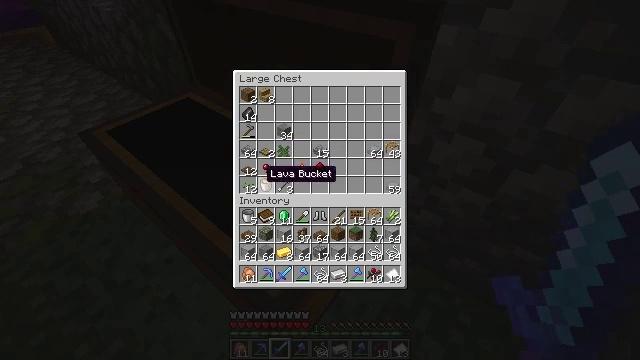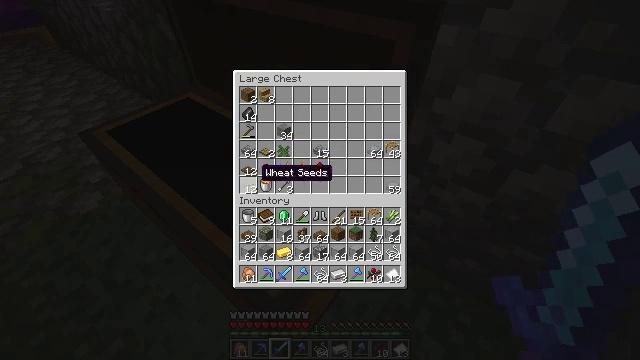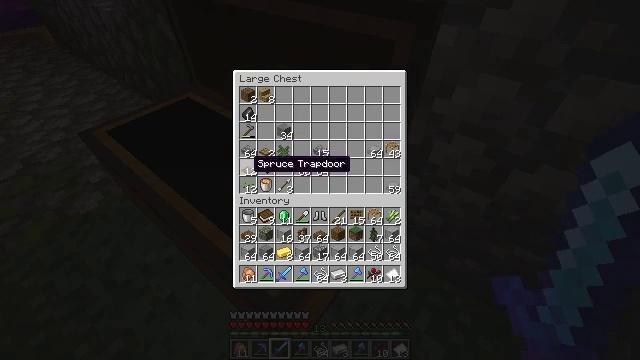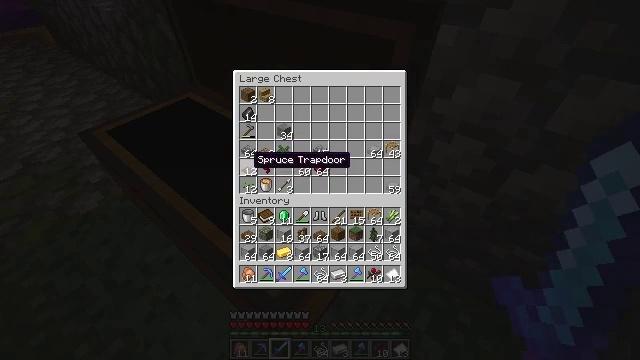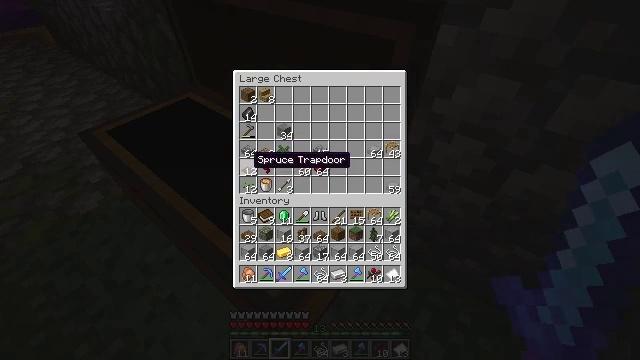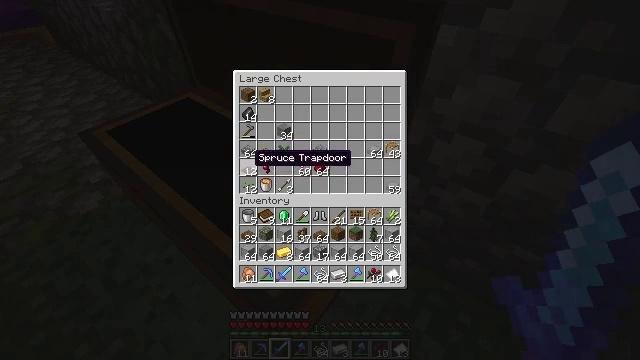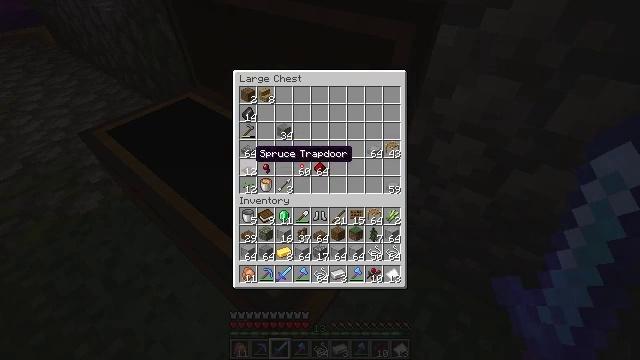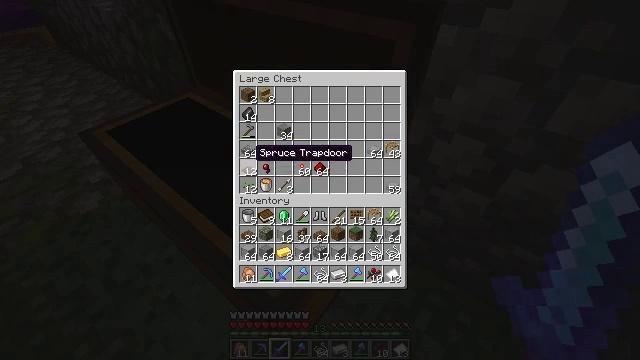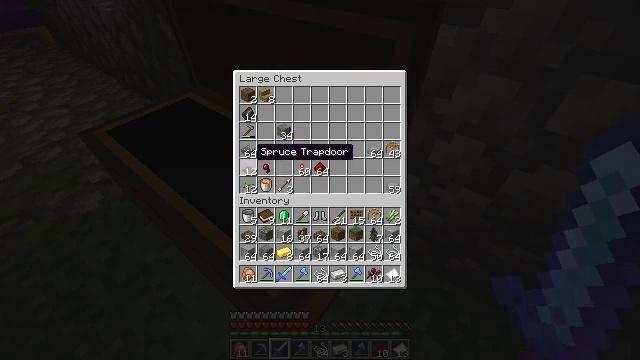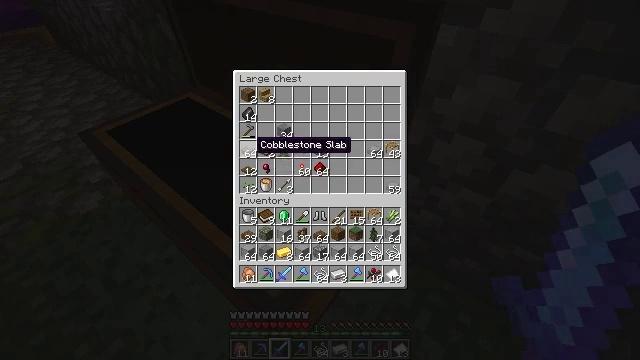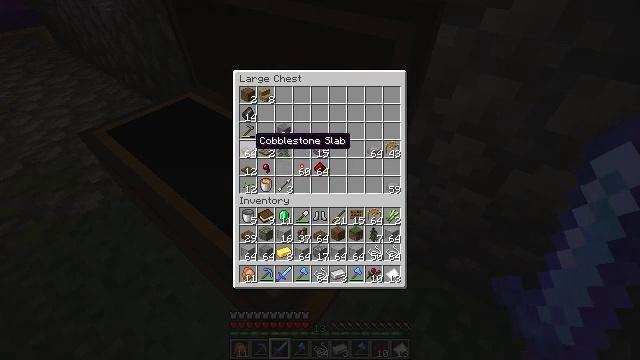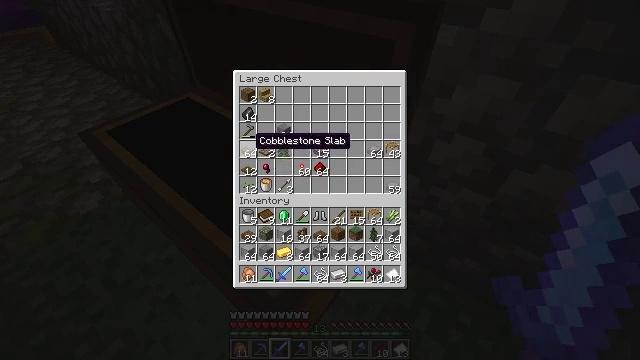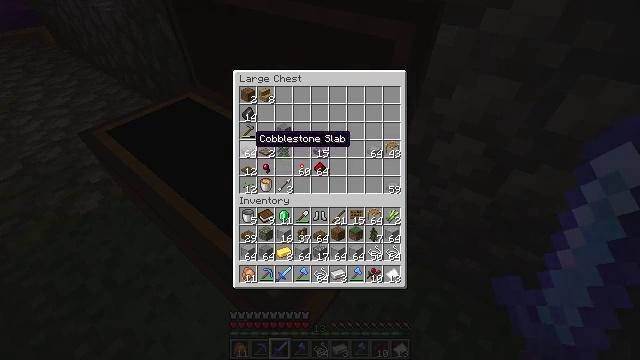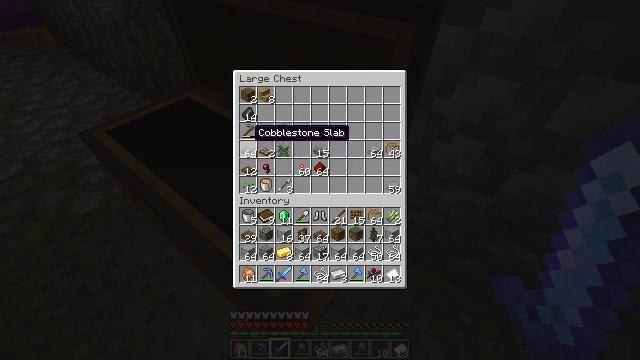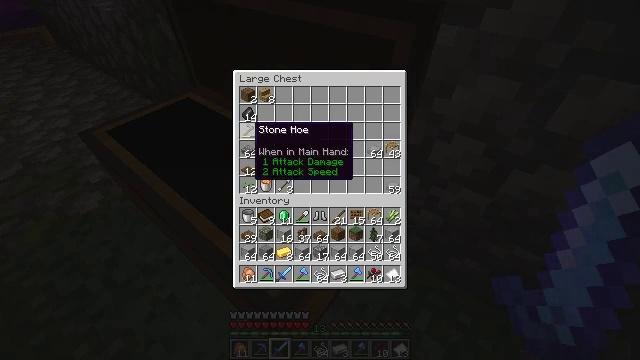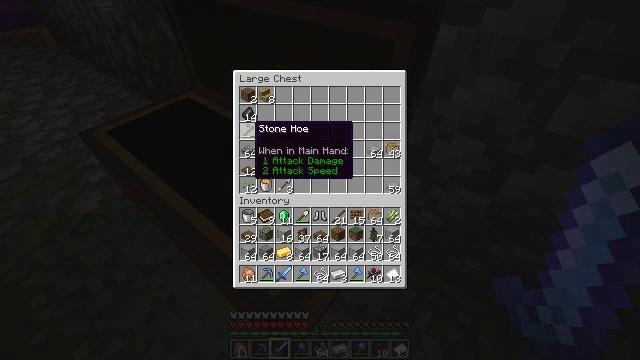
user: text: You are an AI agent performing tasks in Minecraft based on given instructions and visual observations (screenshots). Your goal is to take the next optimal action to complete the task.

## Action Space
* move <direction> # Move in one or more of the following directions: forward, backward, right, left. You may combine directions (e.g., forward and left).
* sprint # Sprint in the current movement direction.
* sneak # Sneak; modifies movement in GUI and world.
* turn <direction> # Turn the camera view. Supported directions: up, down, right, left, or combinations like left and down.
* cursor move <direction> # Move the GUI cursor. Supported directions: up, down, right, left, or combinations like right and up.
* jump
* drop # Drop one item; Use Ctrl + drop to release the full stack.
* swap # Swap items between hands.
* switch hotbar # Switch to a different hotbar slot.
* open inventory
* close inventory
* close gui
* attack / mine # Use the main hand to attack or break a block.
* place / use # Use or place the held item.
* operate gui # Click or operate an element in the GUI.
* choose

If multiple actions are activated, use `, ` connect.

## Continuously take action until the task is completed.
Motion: motion action
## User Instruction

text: Remove the glass to use the space.
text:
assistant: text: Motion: sneak, attack / mine
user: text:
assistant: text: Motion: sneak, turn left and up, attack / mine
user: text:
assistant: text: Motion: sneak
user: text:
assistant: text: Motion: sneak, attack / mine
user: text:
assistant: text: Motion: sneak, attack / mine
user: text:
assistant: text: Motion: sneak, attack / mine
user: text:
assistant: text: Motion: sneak
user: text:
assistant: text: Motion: sneak, attack / mine
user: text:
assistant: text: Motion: sneak, turn up, attack / mine
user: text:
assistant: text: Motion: sneak
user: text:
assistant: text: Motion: sneak, attack / mine
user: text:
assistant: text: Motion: sneak, attack / mine
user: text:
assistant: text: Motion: sneak, attack / mine
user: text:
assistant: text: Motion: sneak
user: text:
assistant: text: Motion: sneak, attack / mine
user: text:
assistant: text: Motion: sneak, attack / mine
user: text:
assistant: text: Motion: sneak
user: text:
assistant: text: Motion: sneak, attack / mine
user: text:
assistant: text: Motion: sneak, attack / mine
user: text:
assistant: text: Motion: sneak, attack / mine
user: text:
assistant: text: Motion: sneak
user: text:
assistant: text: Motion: sneak, attack / mine
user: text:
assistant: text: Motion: sneak, attack / mine
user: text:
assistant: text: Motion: sneak, turn up, attack / mine
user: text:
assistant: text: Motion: sneak
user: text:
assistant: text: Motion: sneak, attack / mine
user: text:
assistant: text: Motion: sneak, attack / mine
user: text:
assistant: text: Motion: sneak, attack / mine
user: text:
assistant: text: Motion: sneak, attack / mine
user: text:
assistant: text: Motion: sneak, turn right, attack / mine